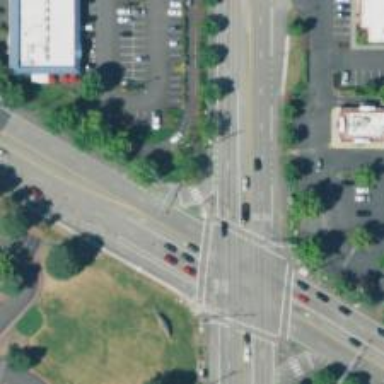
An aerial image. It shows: Marked crossing on footway.